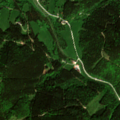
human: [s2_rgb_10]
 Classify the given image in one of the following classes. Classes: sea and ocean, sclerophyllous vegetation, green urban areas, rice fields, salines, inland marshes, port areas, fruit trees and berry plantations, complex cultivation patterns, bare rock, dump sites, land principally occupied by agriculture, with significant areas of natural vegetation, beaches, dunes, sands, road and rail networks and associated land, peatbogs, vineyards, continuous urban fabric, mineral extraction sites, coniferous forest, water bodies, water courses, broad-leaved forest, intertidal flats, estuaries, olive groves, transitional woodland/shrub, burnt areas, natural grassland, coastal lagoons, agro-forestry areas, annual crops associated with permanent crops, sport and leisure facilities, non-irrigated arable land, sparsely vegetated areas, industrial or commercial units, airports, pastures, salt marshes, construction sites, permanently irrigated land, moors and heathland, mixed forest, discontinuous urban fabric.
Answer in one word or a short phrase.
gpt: discontinuous urban fabric, pastures, coniferous forest, mixed forest